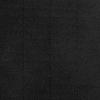
Atmospheric dust classification: dusty